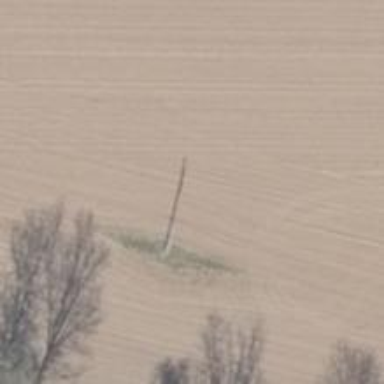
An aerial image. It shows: Power pole.